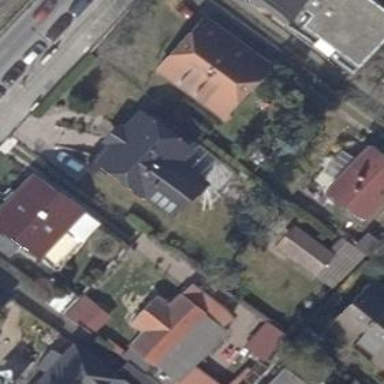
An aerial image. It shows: Detached building with half-hipped roof shape.